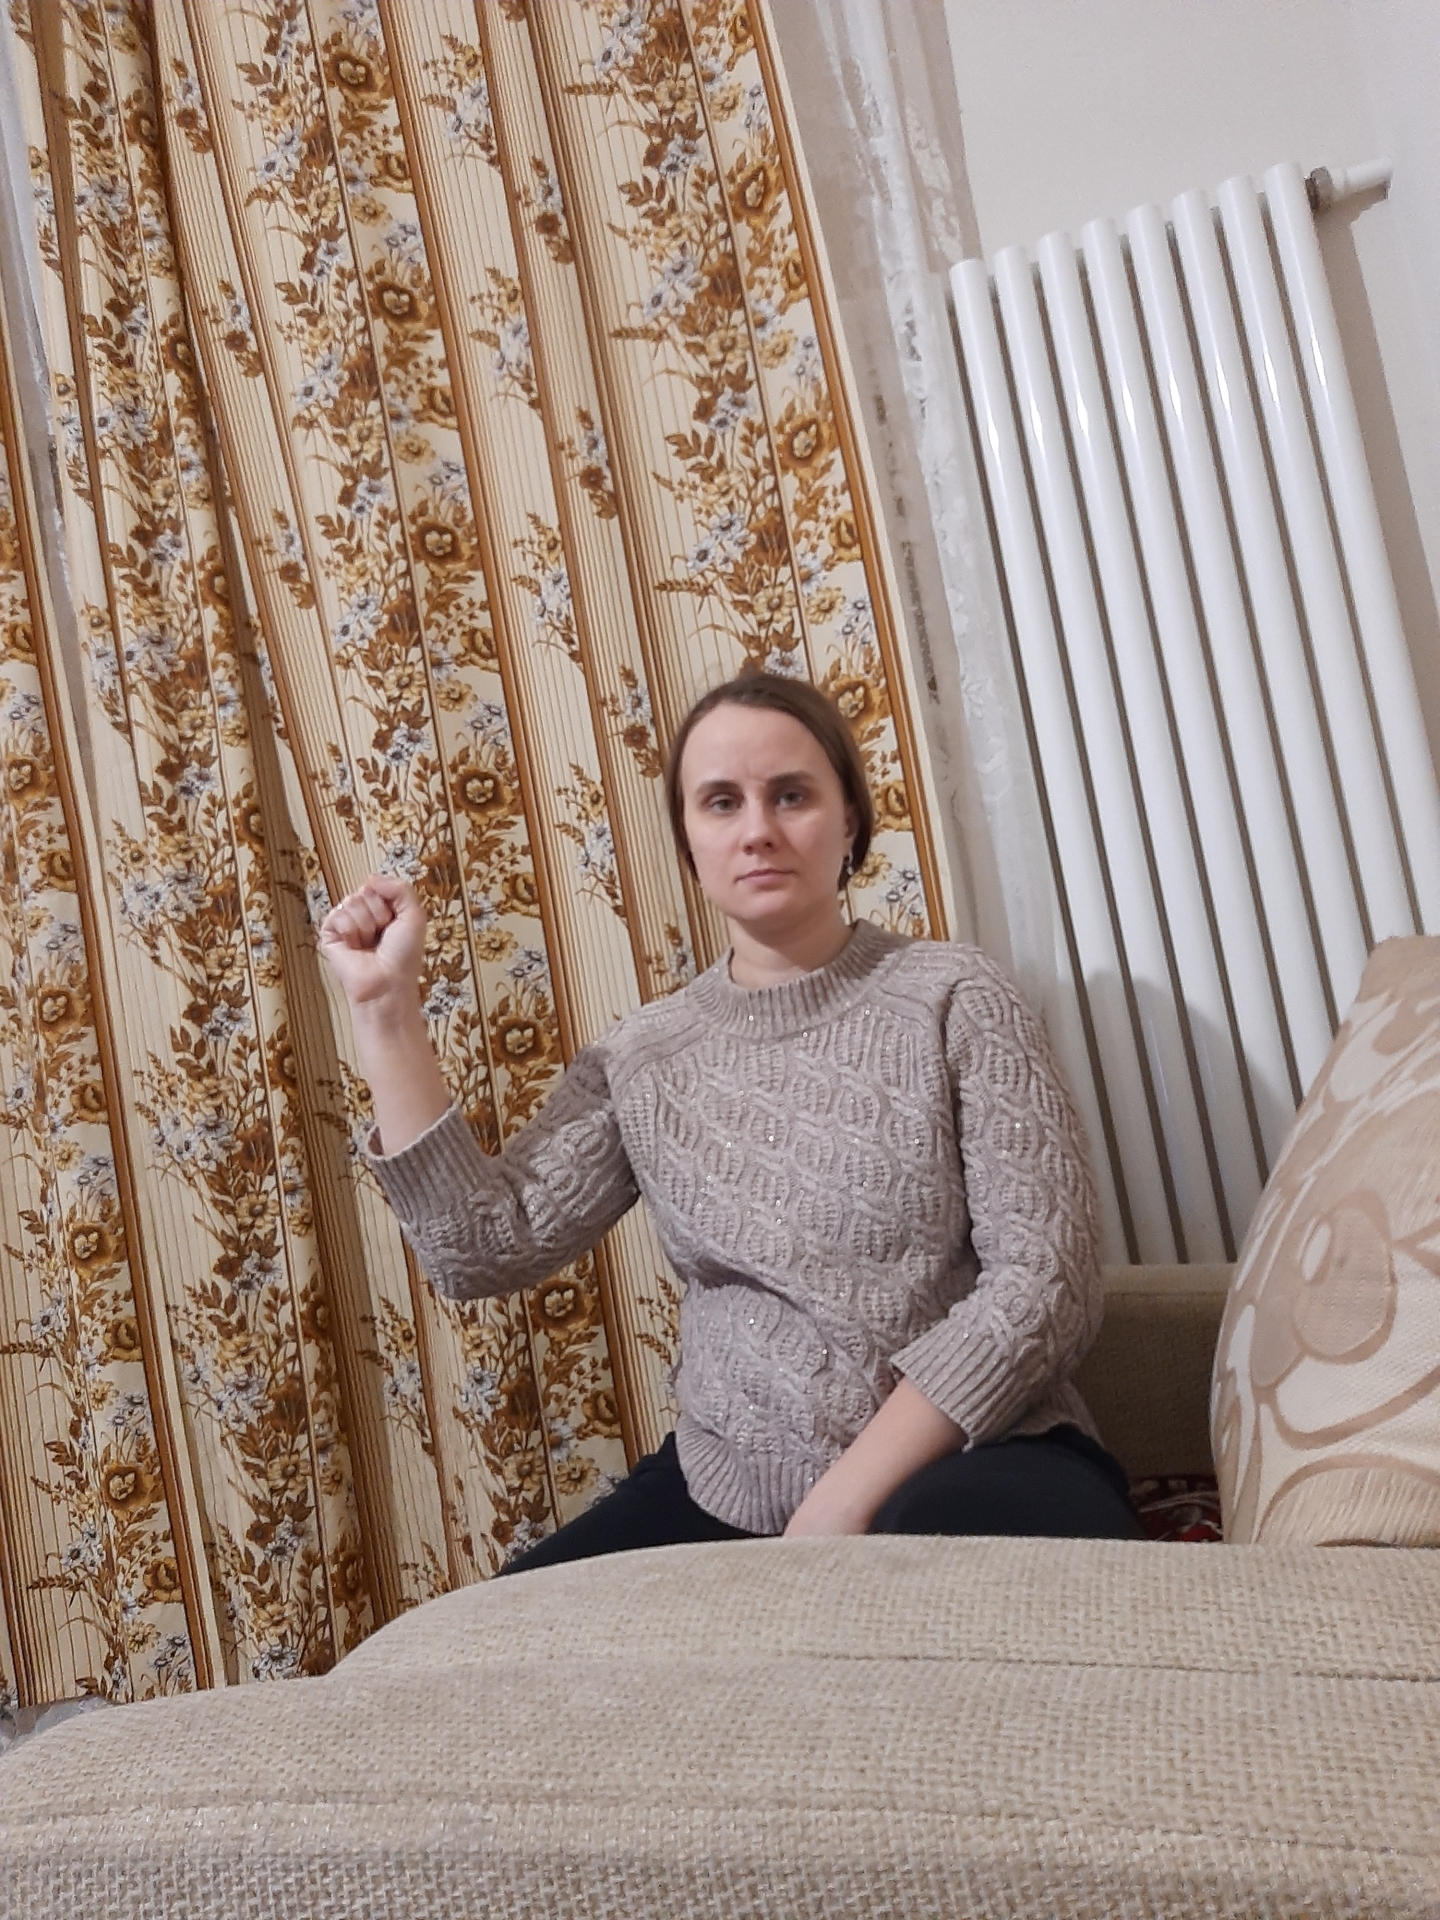
Label: clear